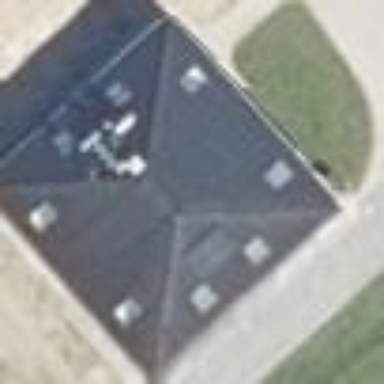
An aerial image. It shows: Terrace building with gabled roof.